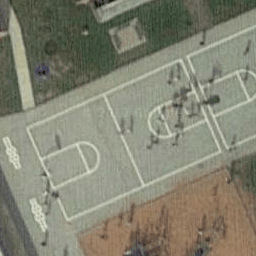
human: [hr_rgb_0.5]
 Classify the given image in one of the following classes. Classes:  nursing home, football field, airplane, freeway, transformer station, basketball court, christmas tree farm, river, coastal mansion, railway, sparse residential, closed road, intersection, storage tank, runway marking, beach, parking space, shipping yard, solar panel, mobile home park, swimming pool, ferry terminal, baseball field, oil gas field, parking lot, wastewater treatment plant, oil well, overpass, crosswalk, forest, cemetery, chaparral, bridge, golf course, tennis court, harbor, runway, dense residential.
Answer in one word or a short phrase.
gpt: basketball court